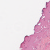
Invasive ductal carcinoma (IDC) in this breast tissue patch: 0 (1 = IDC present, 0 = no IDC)